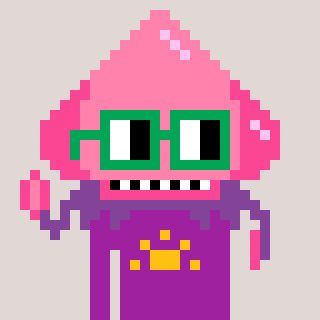
a pixel art character with square green glasses, a squid-shaped head and a magenta-colored body on a warm background